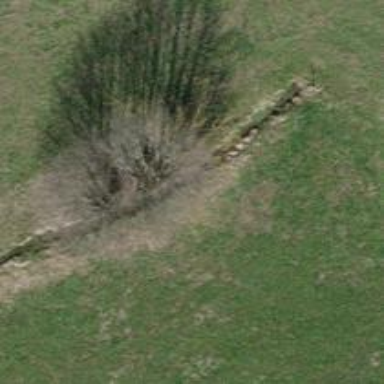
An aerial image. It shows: Culvert tunnel.